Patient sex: M
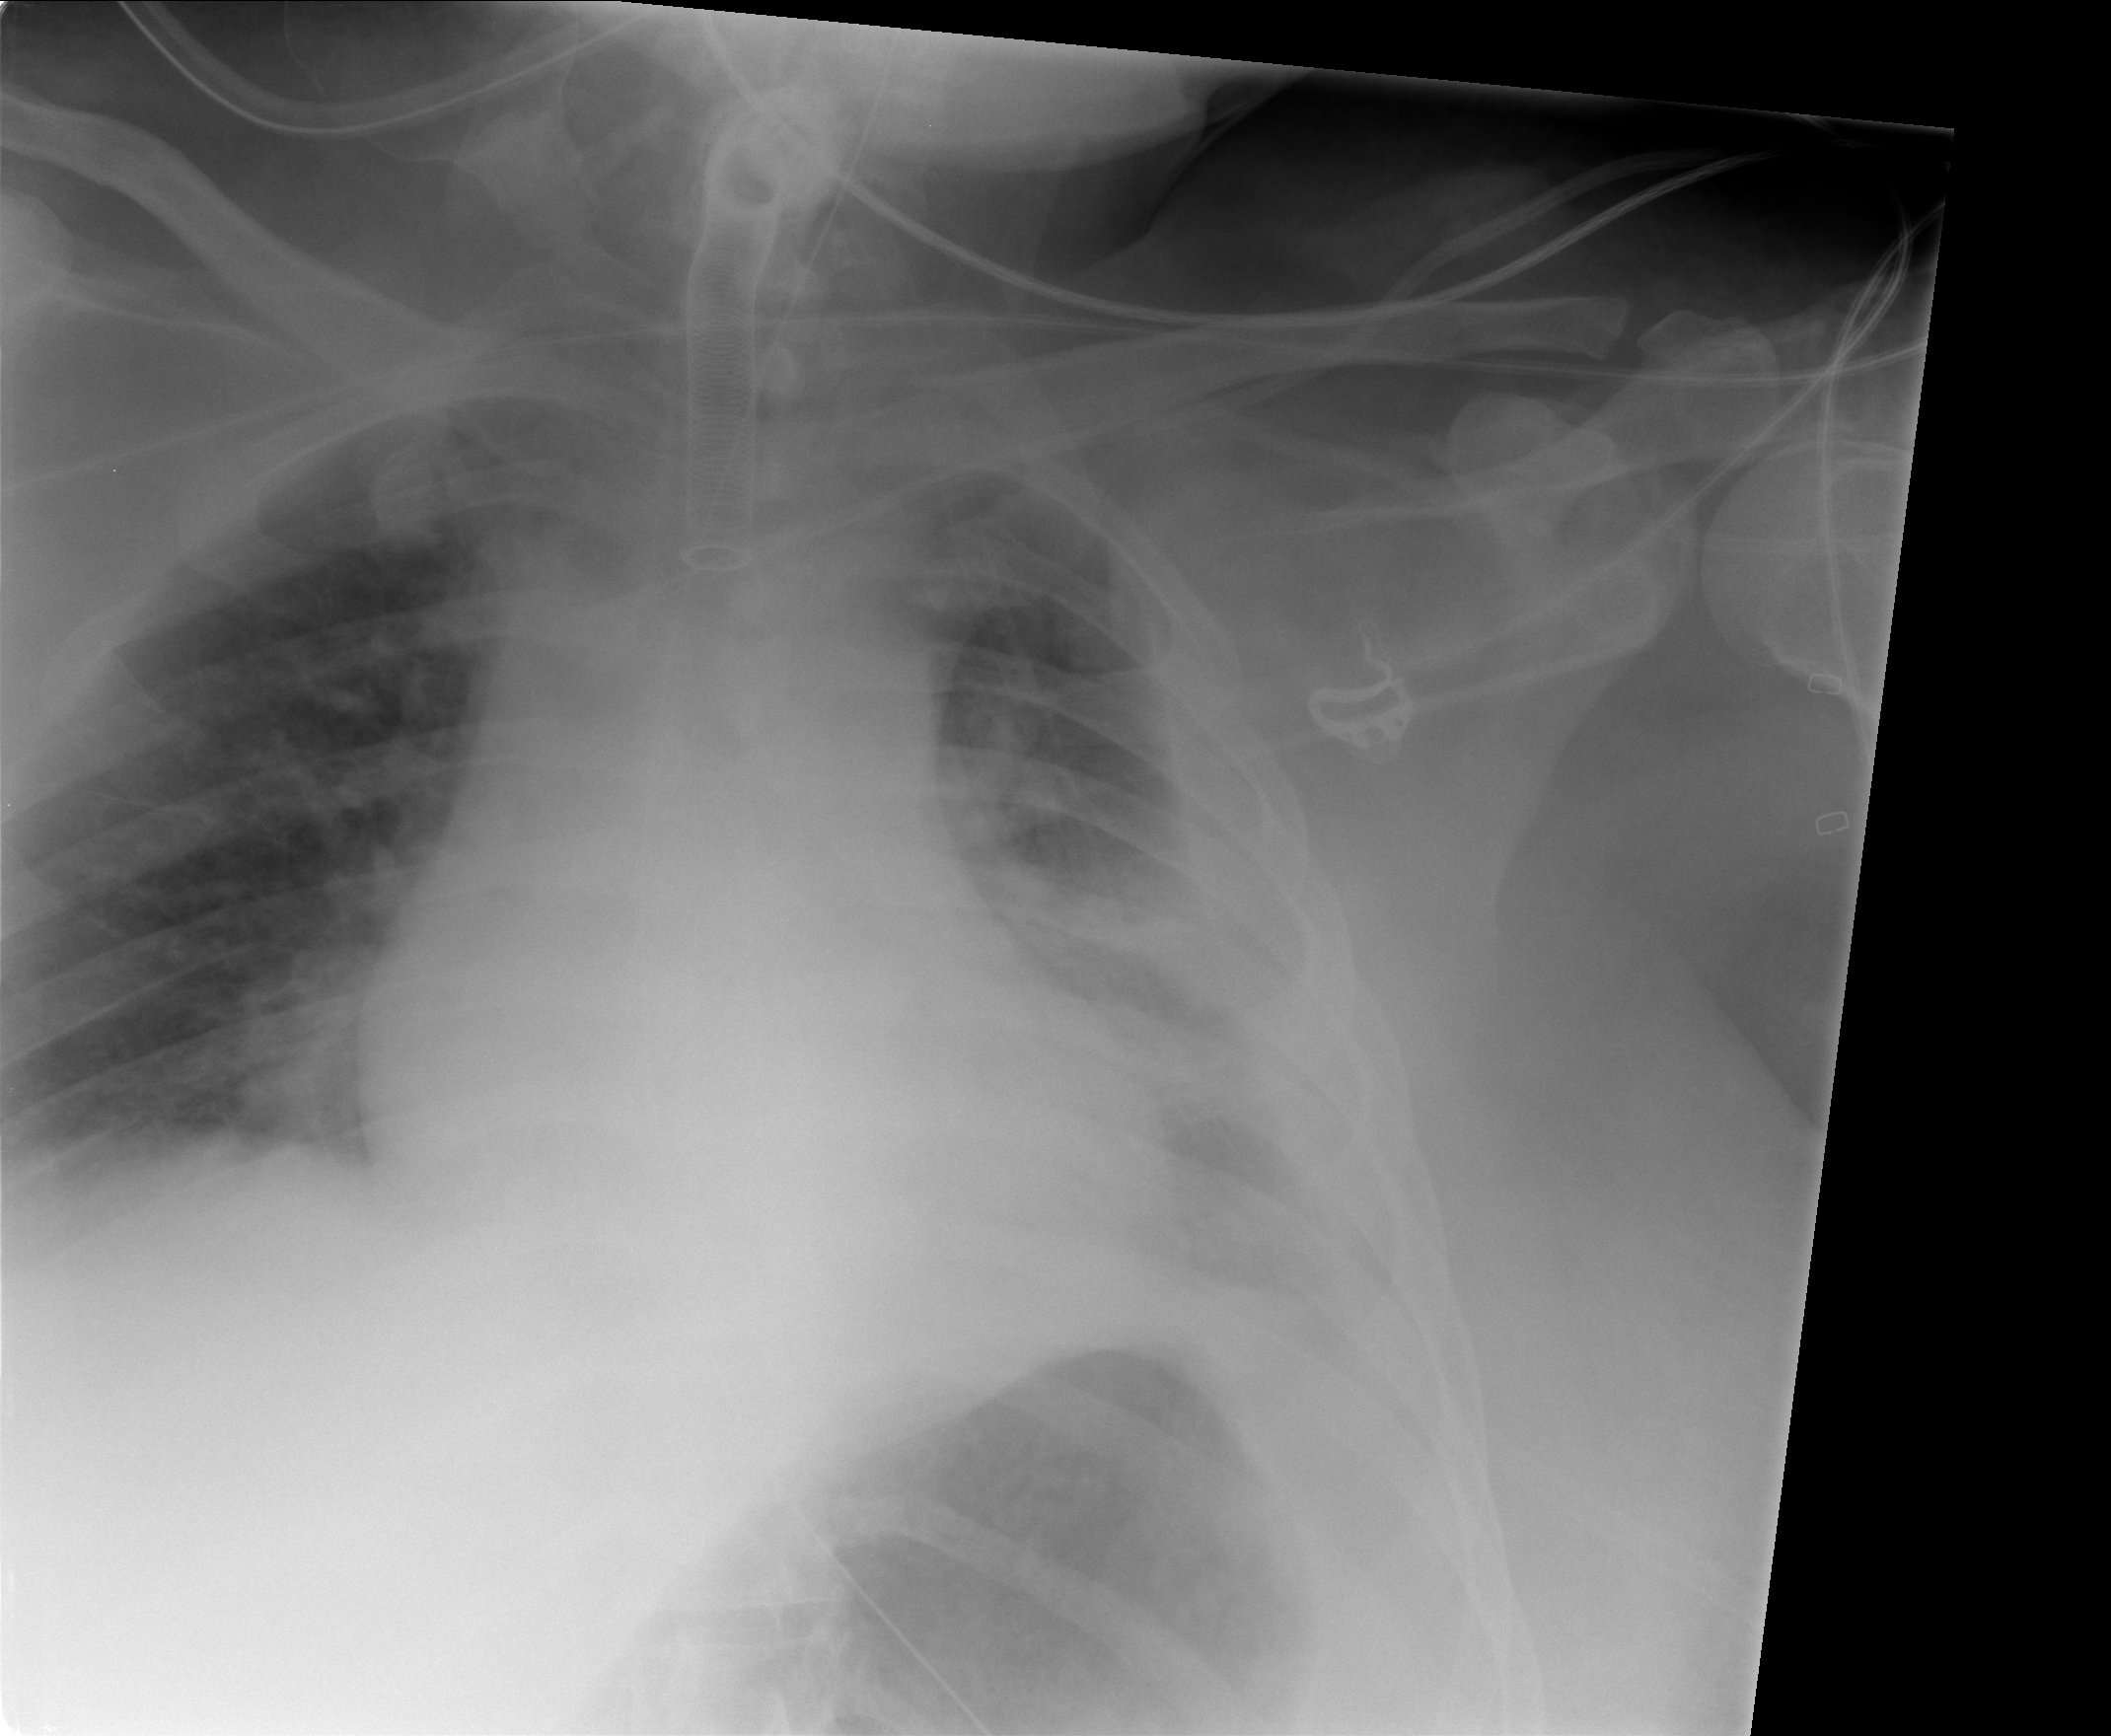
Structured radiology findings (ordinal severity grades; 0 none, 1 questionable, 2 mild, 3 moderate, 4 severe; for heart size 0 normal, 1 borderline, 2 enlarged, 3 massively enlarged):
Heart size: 0
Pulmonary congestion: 0
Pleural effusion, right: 1
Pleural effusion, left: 3
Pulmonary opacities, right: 0
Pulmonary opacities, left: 0
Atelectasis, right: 1
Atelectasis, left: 3